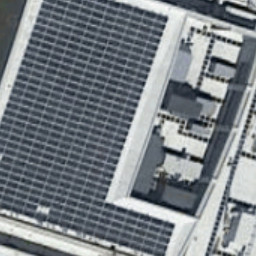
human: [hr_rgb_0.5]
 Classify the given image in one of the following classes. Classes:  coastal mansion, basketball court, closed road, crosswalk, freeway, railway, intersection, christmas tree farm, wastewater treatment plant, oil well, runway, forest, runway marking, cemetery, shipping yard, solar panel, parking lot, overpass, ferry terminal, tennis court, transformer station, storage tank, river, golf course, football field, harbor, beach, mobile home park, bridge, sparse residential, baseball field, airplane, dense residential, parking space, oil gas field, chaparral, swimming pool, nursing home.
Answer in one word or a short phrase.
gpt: solar panel